Question: I want to create responsive popup banner with close button here is my simple scenario:
'''
<div class="banner">
<img src="...">
<a href="" class="close-btn">X</a>
</div>
'''
And my CSS:
'''
.banner img{
max-width:100%;
max-height:100%;
position:absolute;
}
.close-btn{
position:absolute;
right:0;
z-index:2;
color:red;
background:#000;
padding:4px;
}
'''
As you can see I stretch image depending on width and height.
: I want 'close-btn' to stick to the right side of the image and overlap it. To solve this the 'banner' must be the same width as the image. If 'banner' has 'position:absolute' its width and height of course is 0.
Is it possible to achieve only with CSS?
Here is fiddle: <URL>
I need image to be responsive to

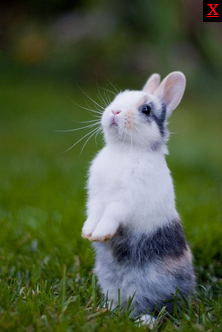
Answer: To make your image fully width AND height responsive, first off, you need to alter your units. You're currently using '%''s which is all well and good, but for the 'fully height responsive' concept, the % units aren't much help.
Instead, you should look into using 'vh' (view-height) and 'vw' (view-width) units, since these are for the that the user can see currently.
---
In order to position your 'x' over the top right of your image, you're going to have to alter your css slightly.
You could possibly include a css rule for your banner, first off. Something like:
'''
.banner {
position:relative;
display:inline-block;
}
'''
Whilst removing the 'position:absolute' rule from your image, since now your banner div will be the size of your image (not the default '100% of screen' that divs are set to originally).
---
This leaves us one problem, you haven't actually set where abouts you want the 'x' to appear vertically, so it will default to 'where it would position normally', which, in this case, would be below the image. To tackle this, you would need to add a 'top:' or 'bottom:' declaration to your 'x' class, and in my case, i've chosen to set it to the top ('top:0;').
The overall fiddle can be shown <URL>
or here:
'''
.banner img {
max-width: 100vw;
max-height: 100vh;
}
.close-btn {
position: absolute;
right: 0;
top: 0;
z-index: 2;
color: red;
background: #000;
padding: 4px;
}
.banner {
position: relative;
display: inline-block;
}
'''
'''
<div class="banner">
<img src="http://sockets.hogwartsishere.com/media/book_covers/l-bunny.jpg" /> <a href="" class="close-btn">X</a>
</div>
'''